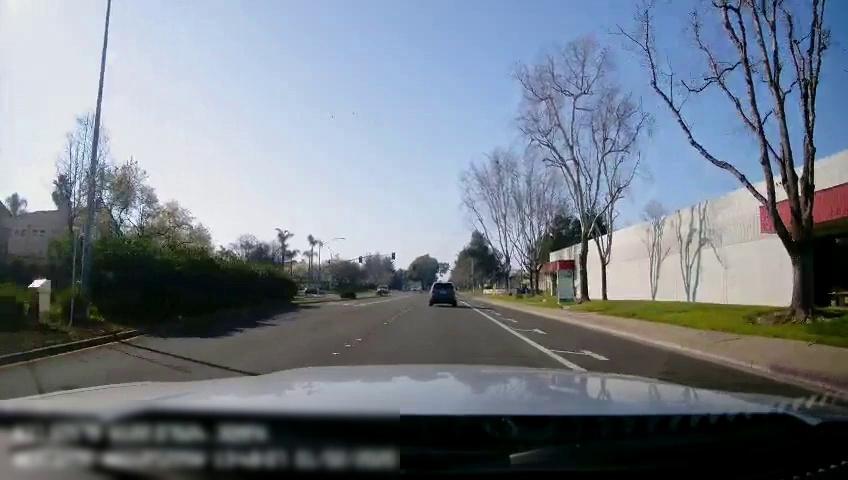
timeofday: Day
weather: Sunny
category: Drivable Space
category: Vehicles | SUV
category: Lanes | Current Lane
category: Lanes | Current Lane